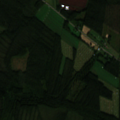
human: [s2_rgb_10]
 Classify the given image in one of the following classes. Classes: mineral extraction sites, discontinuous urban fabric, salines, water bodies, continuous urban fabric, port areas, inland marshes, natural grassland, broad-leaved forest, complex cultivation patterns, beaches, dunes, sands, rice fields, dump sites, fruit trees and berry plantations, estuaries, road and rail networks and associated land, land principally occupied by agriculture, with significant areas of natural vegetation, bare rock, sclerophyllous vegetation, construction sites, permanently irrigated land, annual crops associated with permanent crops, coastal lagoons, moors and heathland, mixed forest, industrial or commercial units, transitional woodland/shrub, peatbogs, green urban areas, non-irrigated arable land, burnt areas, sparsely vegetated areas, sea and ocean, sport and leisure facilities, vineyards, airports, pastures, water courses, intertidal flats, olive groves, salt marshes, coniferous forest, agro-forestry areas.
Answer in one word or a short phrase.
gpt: non-irrigated arable land, coniferous forest, mixed forest, transitional woodland/shrub